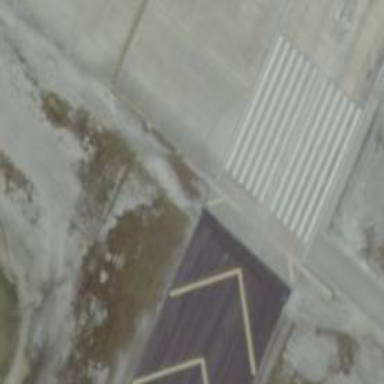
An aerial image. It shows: Runway in airport area.